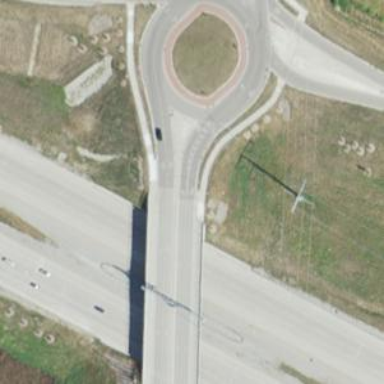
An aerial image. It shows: Primary highway with bridge.